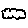
Label: cloud